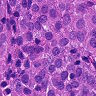
Metastatic tissue present: yes